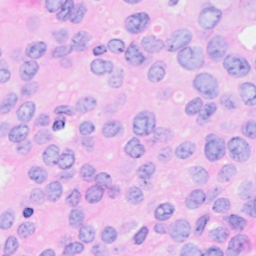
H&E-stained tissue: Breast